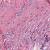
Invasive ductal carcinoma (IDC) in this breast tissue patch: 1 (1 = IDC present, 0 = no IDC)